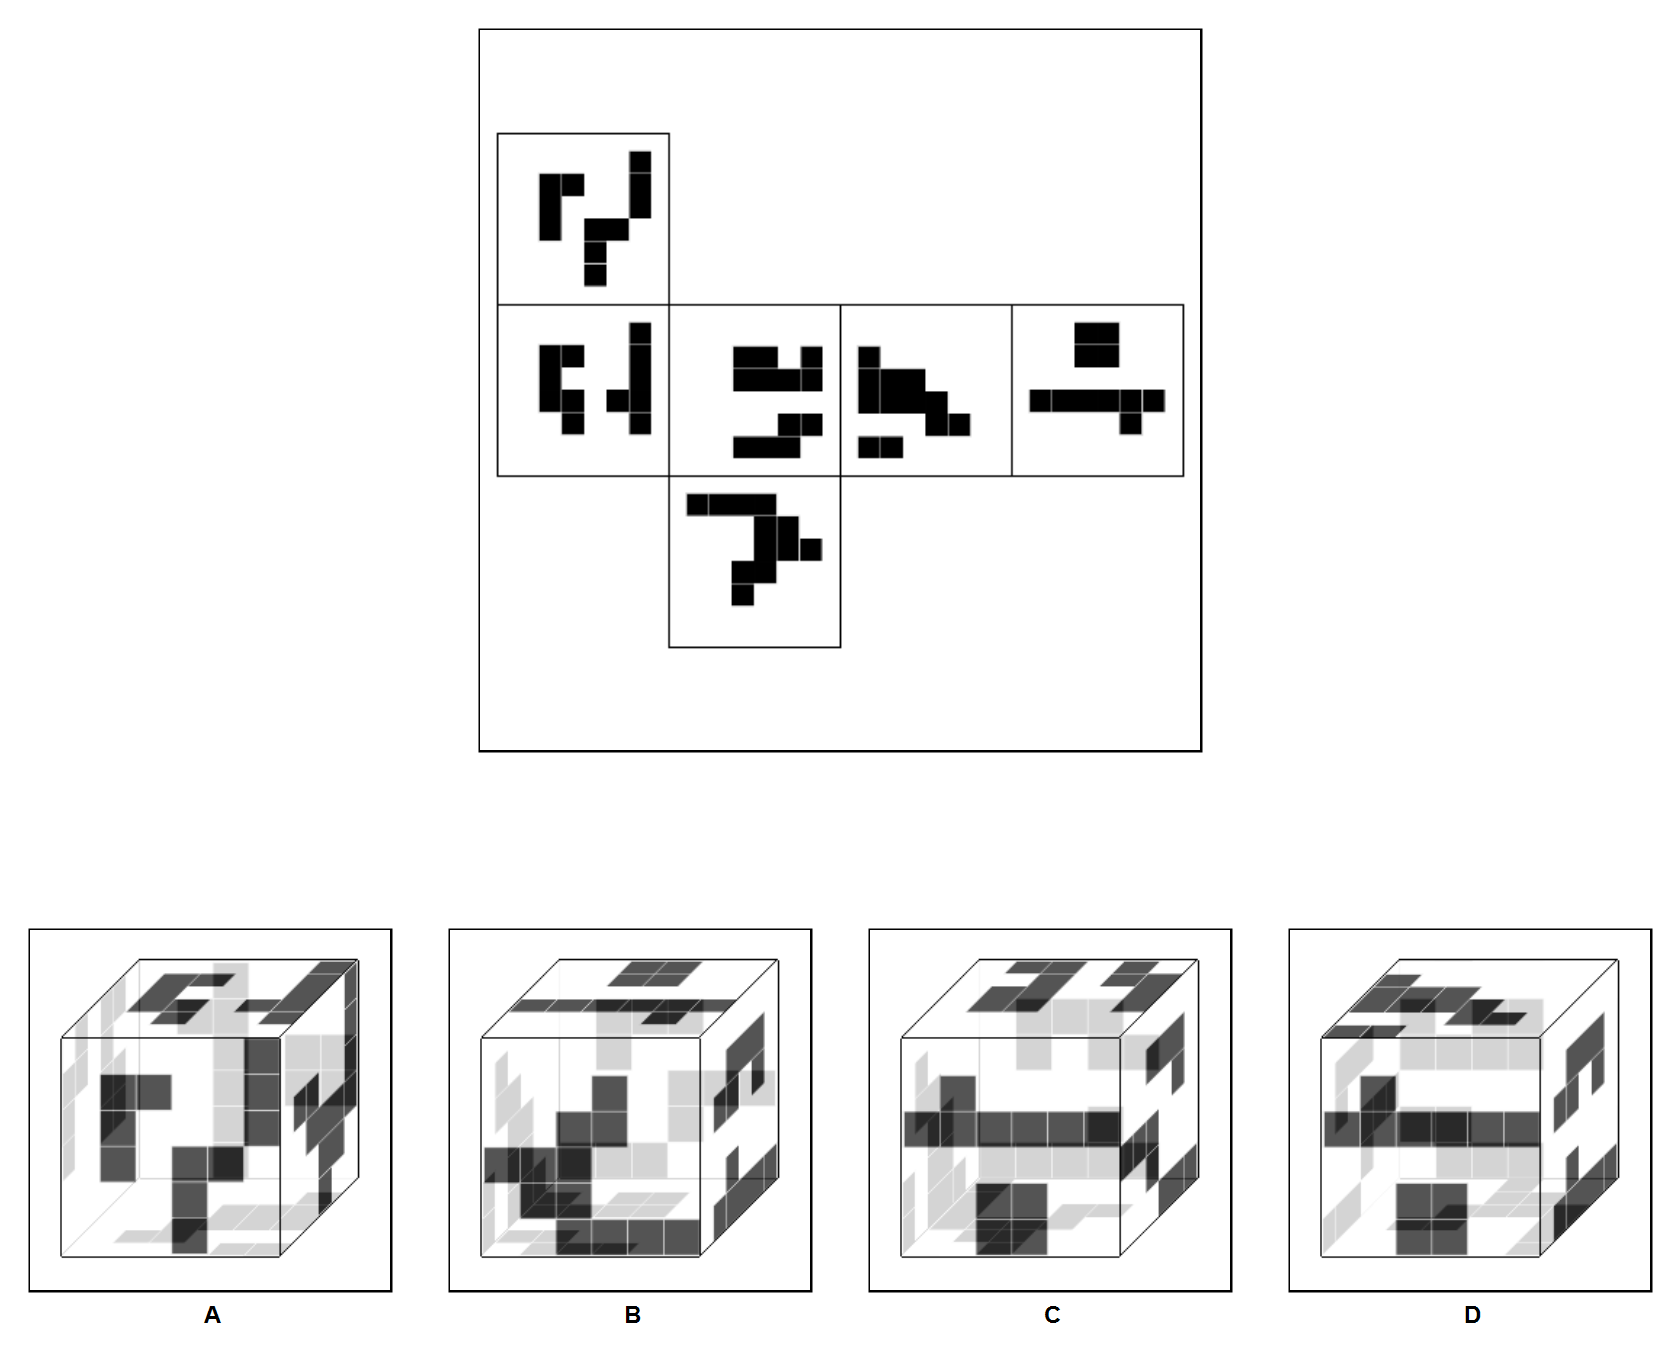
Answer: B